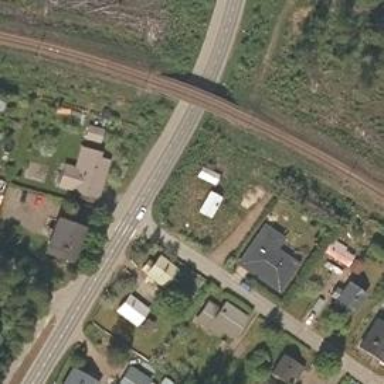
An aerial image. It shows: Road with "give way" sign.